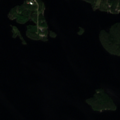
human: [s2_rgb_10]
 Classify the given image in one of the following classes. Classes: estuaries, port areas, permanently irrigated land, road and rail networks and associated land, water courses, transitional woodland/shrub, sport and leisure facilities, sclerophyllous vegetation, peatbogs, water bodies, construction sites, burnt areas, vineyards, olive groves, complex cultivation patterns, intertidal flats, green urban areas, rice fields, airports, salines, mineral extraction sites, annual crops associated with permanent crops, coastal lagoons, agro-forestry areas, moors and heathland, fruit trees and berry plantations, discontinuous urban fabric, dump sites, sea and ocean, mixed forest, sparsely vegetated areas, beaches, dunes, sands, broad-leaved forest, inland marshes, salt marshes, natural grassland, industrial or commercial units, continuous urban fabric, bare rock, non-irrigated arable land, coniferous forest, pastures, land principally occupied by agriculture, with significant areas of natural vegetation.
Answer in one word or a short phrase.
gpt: coniferous forest, water bodies